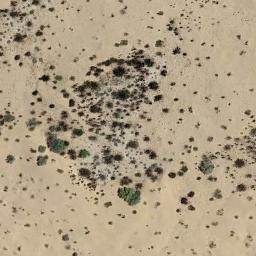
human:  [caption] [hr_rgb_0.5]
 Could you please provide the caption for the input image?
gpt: The chaparral is consist of some bushes on the desert .

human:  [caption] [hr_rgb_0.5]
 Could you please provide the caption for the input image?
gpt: Chaparral is densely distributed in the sand from the middle to sparsely around .

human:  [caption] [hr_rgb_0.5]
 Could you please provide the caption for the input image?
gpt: There are piles of grass in this jungle .

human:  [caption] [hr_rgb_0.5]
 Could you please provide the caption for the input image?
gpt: Some chaparrals of different kinds and sizes grow in the desert .

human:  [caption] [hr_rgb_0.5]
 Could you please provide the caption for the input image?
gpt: The middle of the chaparral is dense .